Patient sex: M
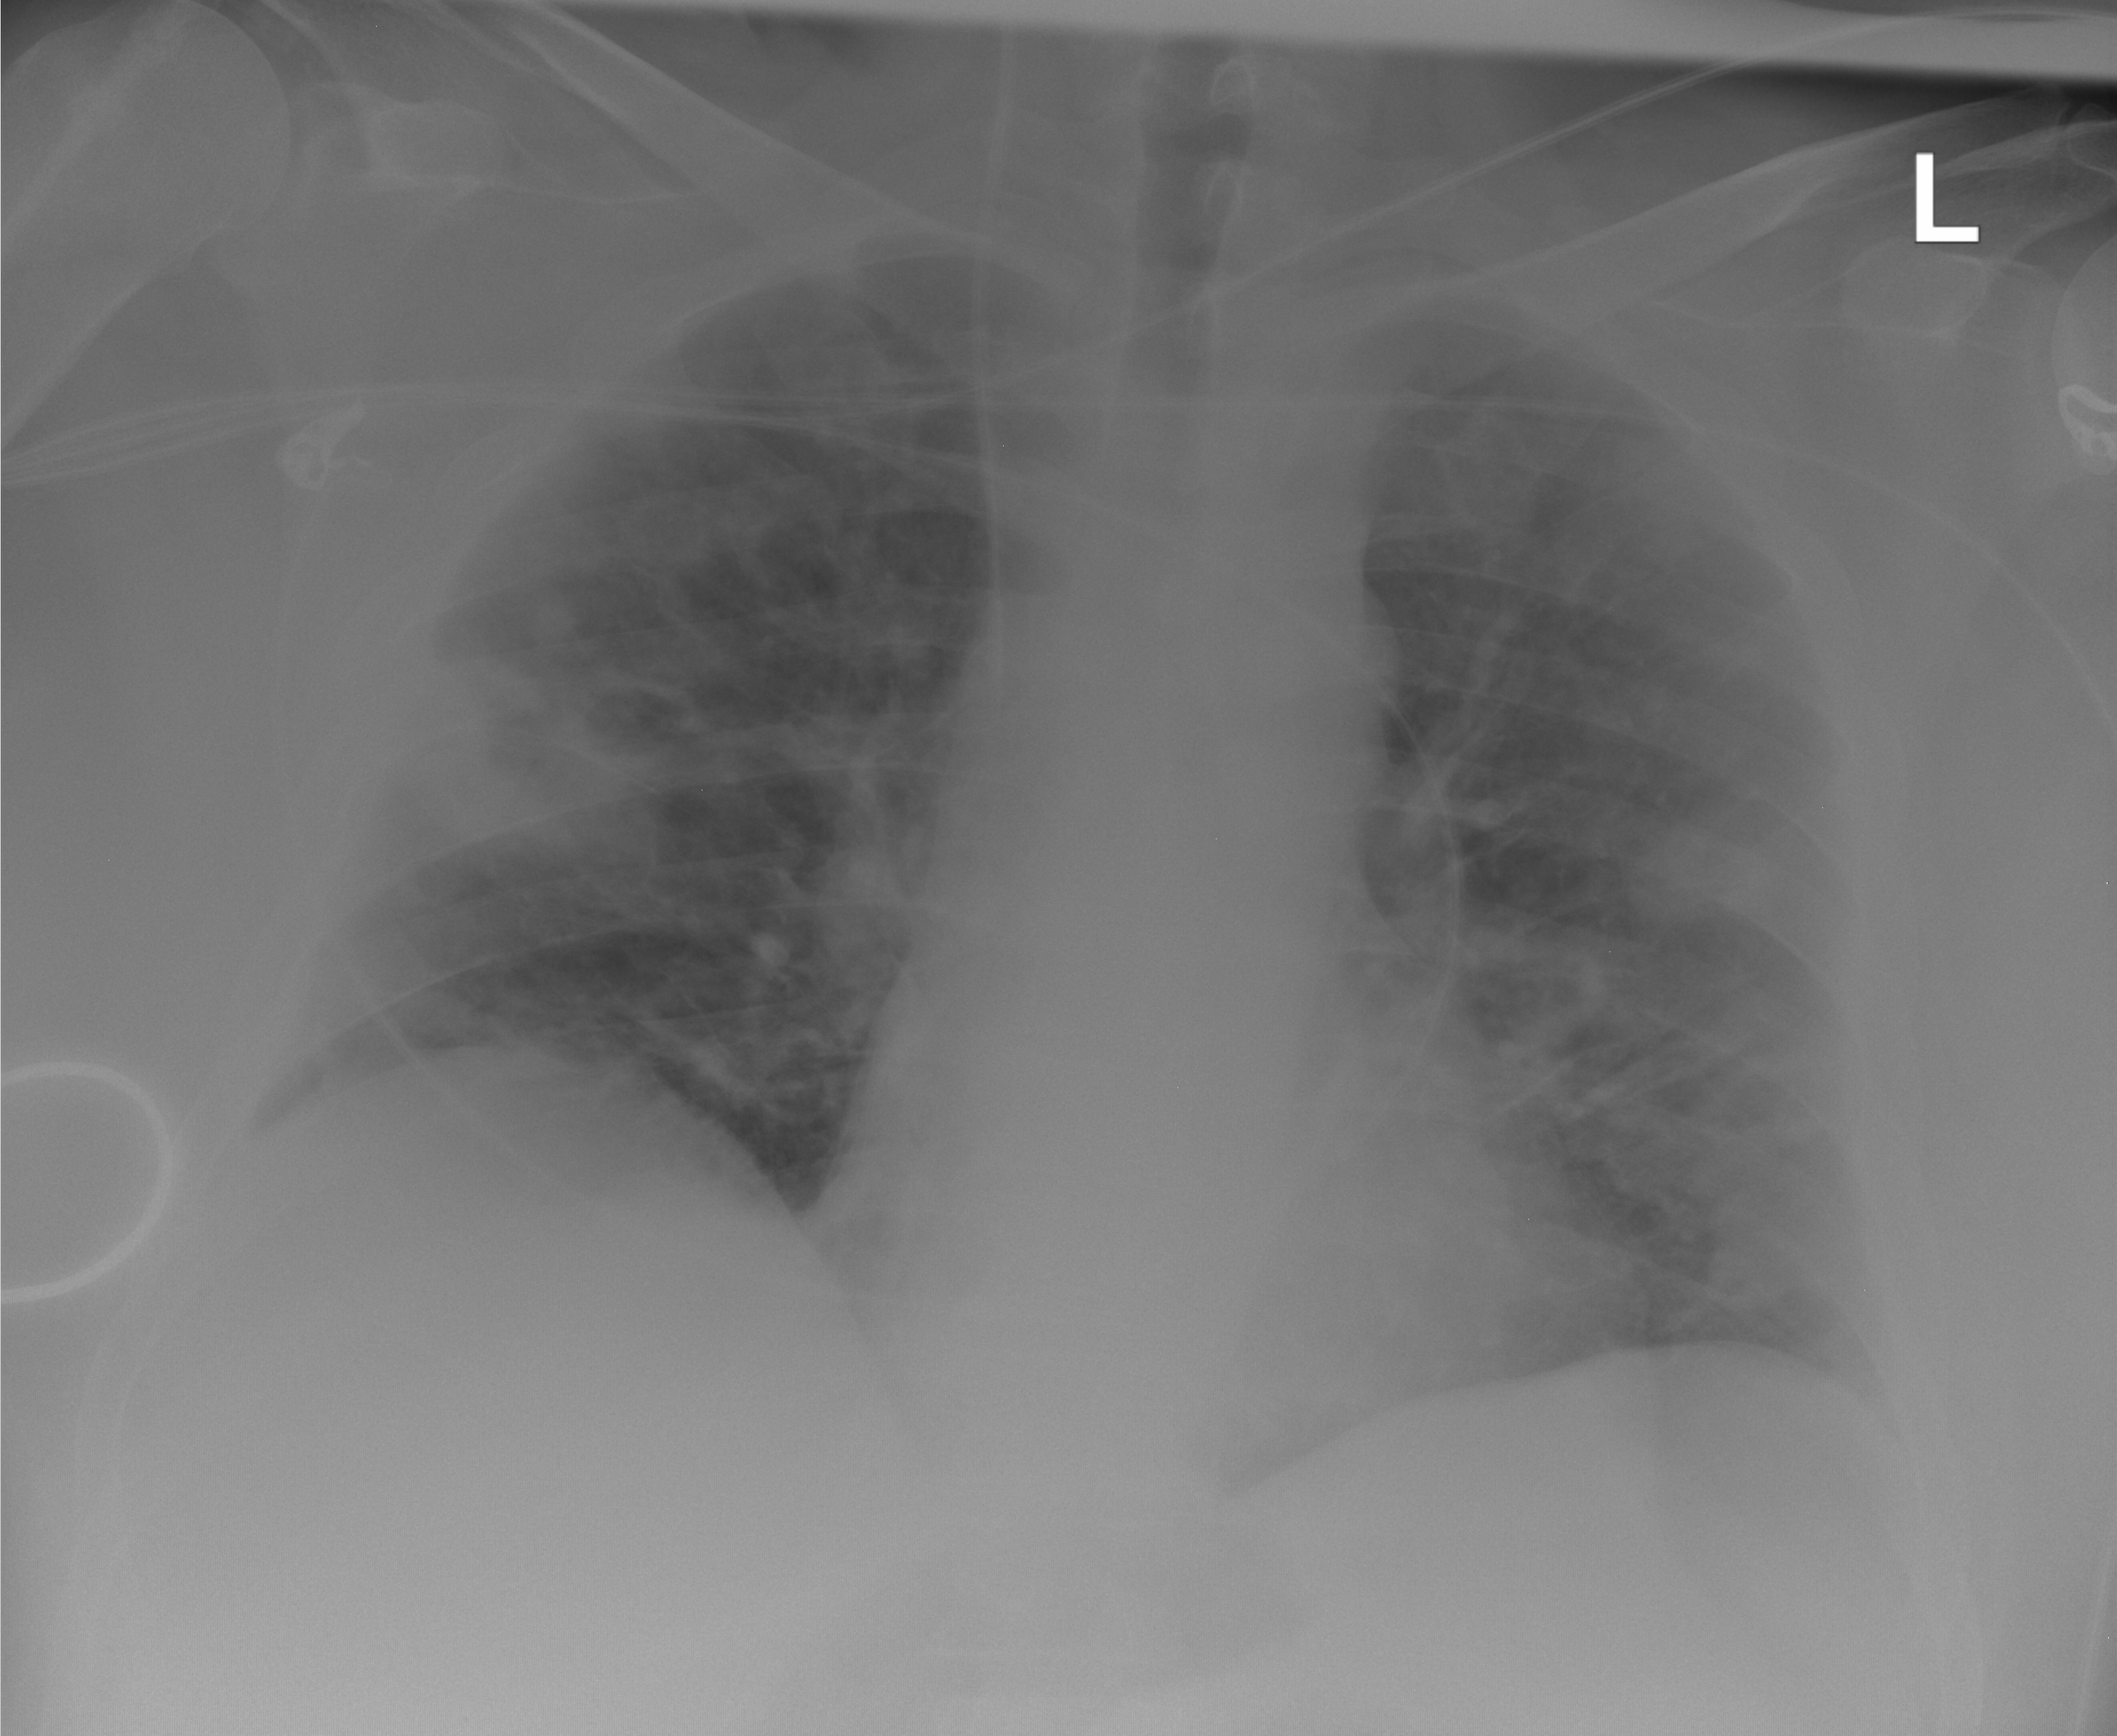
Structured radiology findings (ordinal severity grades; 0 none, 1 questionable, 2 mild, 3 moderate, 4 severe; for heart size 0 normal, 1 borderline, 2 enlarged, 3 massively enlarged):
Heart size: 0
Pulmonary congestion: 2
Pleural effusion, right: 0
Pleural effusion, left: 1
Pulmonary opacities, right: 2
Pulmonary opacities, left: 0
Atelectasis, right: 2
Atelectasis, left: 2